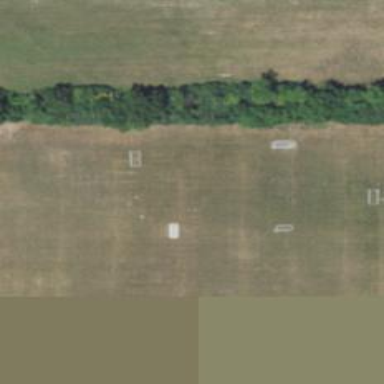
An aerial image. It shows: Soccer pitch designated for leisure and sports activities.